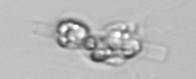
Label: Leptocylindrus_mediterraneus